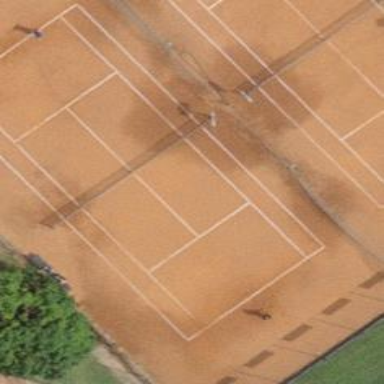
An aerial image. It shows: Clay tennis court on the leisure land pitch.